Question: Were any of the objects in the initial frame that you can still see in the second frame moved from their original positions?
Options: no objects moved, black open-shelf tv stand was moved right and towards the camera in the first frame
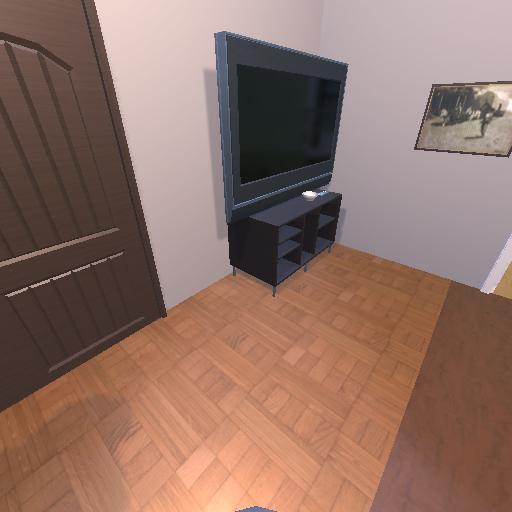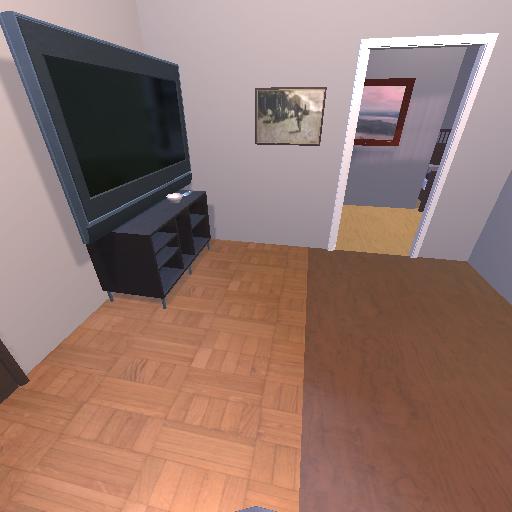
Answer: no objects moved